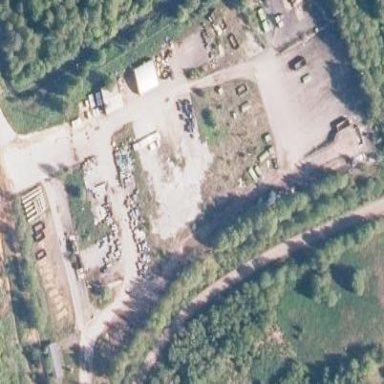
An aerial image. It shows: Recycling center.